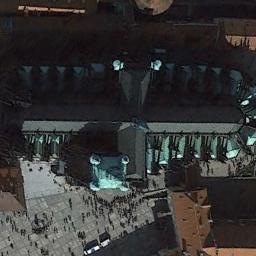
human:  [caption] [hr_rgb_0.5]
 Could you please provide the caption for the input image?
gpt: The green cross-shaped palace  is surrounded by some other buildings and an open area .

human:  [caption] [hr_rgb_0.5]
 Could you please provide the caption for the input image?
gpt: The palace is on the open place .

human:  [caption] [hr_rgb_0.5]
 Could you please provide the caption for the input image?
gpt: Several buildings of different shapes are beside the palace .

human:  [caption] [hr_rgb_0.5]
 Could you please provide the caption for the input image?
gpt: One side of the palace is lush woods and the other is a residential area .

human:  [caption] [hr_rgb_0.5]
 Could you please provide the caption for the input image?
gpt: There are many people beside the palace with gray roofs and green walls .